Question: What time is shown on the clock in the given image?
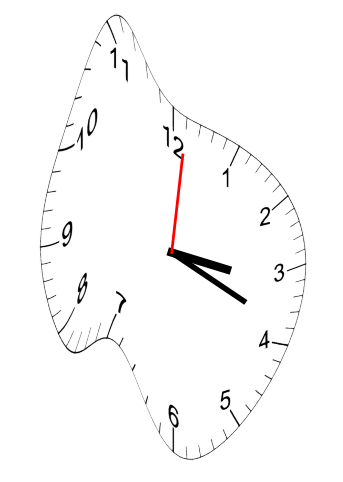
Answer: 03:19:01